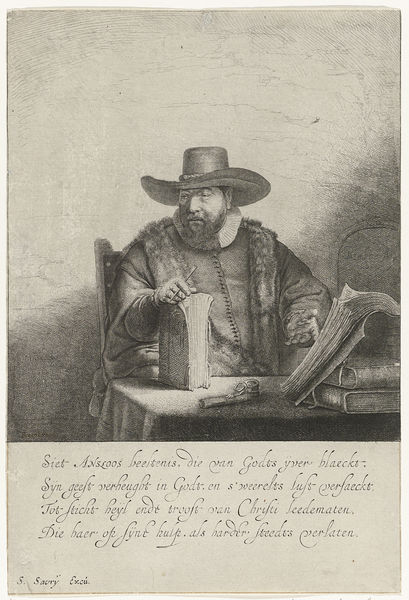
Titel: Portret van de doopsgezinde predikant Cornelis Claesz. Anslo
Künstler: Salomon Savery
Standort: Amsterdam
Institution: Rijksmuseum
Schlagwörter: hand, mann, schatten, grau, hut, licht, raum, stuhl, tisch, blick, bart, wand, bärtig, halten, kragen, pelz, herr, portrait, porträt, tischdecke, tischtuch, mantel, sitzend, schrift, bücher, lehne, kette, grafik, pfeife, knöpfe, buch, druck, schraffur, stift, seiten, schreiben, stapel, hand#, figner, vollbaret, stbru